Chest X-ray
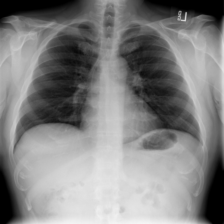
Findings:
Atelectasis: negative
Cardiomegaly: negative
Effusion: negative
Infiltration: negative
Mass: negative
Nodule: negative
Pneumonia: negative
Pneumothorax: negative
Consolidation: negative
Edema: negative
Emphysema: negative
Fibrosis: negative
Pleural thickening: negative
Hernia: negative